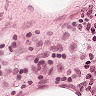
Metastatic tissue present: no